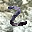
Label: 2